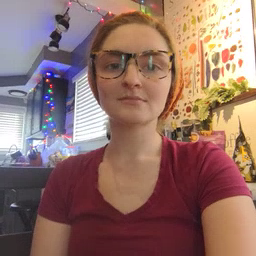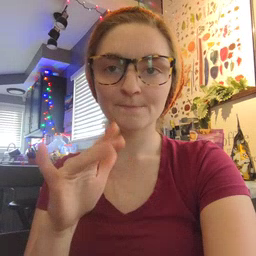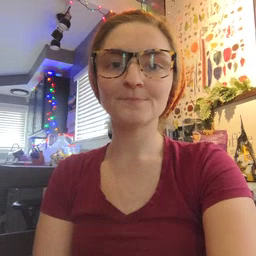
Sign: finger